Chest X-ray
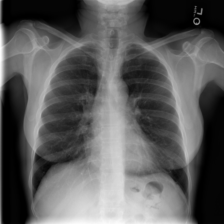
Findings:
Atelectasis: negative
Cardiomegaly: negative
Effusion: negative
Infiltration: negative
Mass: negative
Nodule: negative
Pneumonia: negative
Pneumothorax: negative
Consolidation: negative
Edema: negative
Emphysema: negative
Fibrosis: negative
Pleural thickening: negative
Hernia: negative